Field crop: maize
Growth stage: 2
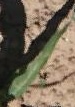
Species: maize